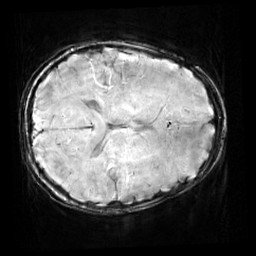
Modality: SWI
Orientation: axial
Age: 11
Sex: male
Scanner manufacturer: siemens
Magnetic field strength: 3 T
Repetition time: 0.027 s
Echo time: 0.02 s